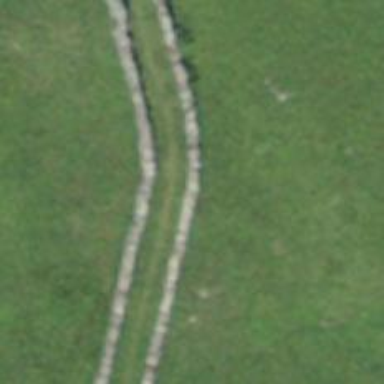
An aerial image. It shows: Wall barrier.